Question: I just need to place two buttons(each 50dp of width) parallelly in the screen.
The first one should have margin left 10dp and placing that is fine.
But the second button should place in the screen keeping a 30dp marin left from middle(Horizontally).
What I need to do is it should start from the place where I have indicated with an arrow.

My design xml as follows. It doesn't matter to use a LinearLayout or RelativeLayout.
'''
<RelativeLayout
android:id="@+id/relativeLayout1"
android:layout_width="match_parent"
android:layout_height="wrap_content"
android:background="#634785" >
<Button
android:id="@+id/button1"
android:layout_width="50dp"
android:layout_height="wrap_content"
android:text="B1"
android:layout_marginLeft="10dp" />
<Button
android:id="@+id/button2"
android:layout_width="50dp"
android:layout_height="wrap_content"
android:text="B2"
android:layout_centerHorizontal="true"
android:layout_marginLeft="30dp />
</RelativeLayout>
'''
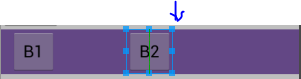
Answer: Place an invisible view (0dp wide and high) in the center of your container and align your second button relatively to it as you wish:
'''
<RelativeLayout
android:id="@+id/relativeLayout1"
android:layout_width="match_parent"
android:layout_height="wrap_content"
android:background="#634785" >
<Button
android:id="@+id/button1"
android:layout_width="50dp"
android:layout_height="wrap_content"
android:text="B1"
android:layout_marginLeft="10dp"
/>
<Button
android:id="@+id/container_center"
android:layout_centerInParent="true"
android:layout_width="0dp"
android:layout_height="0dp"
/>
<Button
android:id="@+id/button2"
android:layout_width="50dp"
android:layout_height="wrap_content"
android:text="B2"
android:layout_toRightOf="@+id/container_center"
android:layout_marginLeft="30dp"
/>
</RelativeLayout>
'''